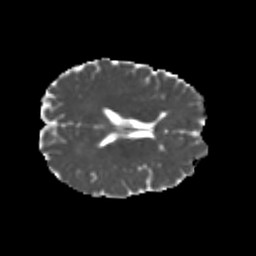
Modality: MD
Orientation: axial
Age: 25
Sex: male
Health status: healthy
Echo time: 0.074 s